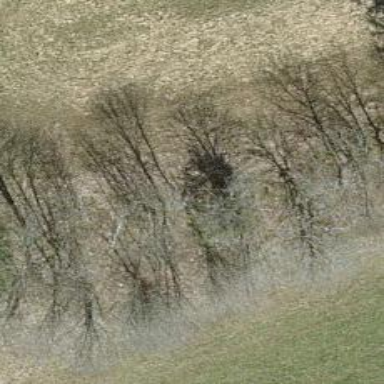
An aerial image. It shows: Beautiful tree in nature.